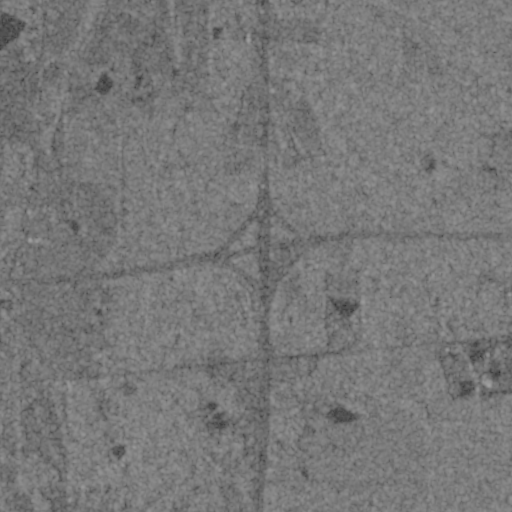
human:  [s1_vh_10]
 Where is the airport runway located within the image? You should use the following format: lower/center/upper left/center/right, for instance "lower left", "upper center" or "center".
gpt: The airport runway is located in the upper left of the image.
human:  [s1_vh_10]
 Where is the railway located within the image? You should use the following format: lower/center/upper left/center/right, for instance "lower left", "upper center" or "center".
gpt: The railway is located in the lower right of the image.
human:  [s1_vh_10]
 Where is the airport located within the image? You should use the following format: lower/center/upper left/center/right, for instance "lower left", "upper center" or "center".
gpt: There is no airport in the image.

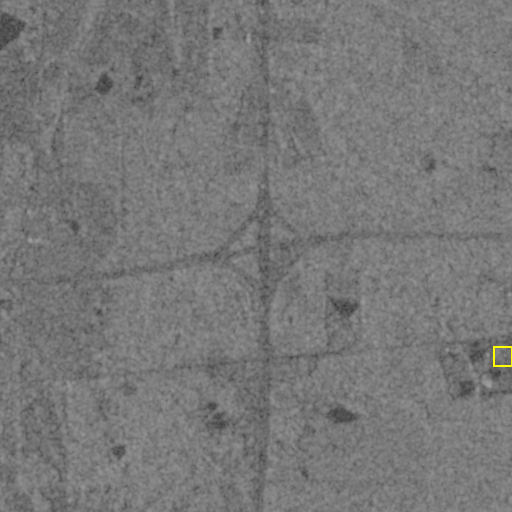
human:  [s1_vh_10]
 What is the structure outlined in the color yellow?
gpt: The structure outlined in yellow is a building.
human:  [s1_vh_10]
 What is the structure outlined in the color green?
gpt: There is no green outline.